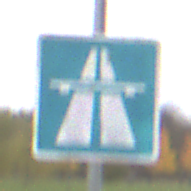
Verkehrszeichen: Autobahn
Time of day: Midday
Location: Outdoor (Suburban)
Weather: Overcast
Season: NotSpecified
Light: Natural